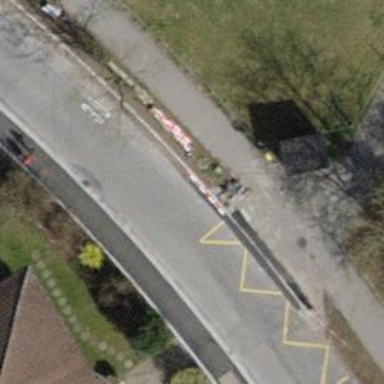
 serving as platform for public transportation."